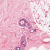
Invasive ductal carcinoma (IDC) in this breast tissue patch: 0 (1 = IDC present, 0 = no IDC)